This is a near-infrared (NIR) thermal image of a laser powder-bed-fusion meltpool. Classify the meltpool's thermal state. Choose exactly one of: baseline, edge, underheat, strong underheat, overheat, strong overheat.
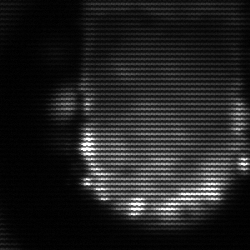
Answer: baseline